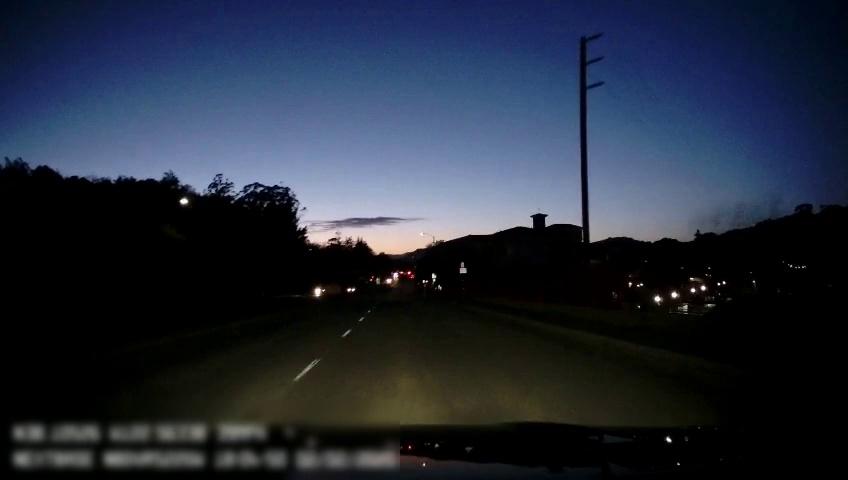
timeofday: Dusk/Dawn/Twilight
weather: Other
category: Drivable Space
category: Drivable Space
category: Vehicles | SUV
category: Lanes | Alternate Lane